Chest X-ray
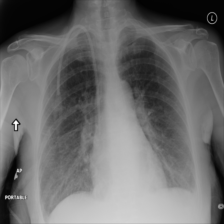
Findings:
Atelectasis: negative
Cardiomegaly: negative
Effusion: negative
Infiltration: negative
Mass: negative
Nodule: negative
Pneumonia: negative
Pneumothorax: negative
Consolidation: negative
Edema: positive
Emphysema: negative
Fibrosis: negative
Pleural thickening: negative
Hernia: negative